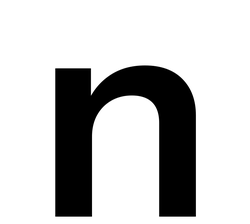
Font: InstrumentSans_SemiBold